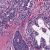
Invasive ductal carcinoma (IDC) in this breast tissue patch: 0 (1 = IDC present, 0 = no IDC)